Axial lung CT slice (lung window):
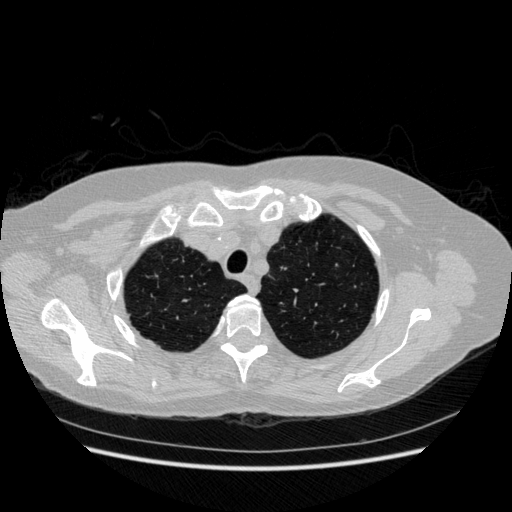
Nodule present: no